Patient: sex M, age 60
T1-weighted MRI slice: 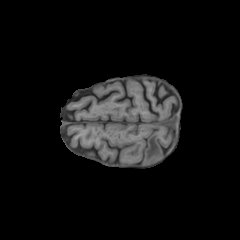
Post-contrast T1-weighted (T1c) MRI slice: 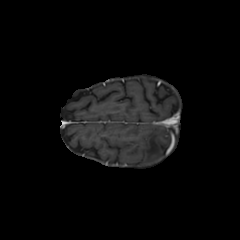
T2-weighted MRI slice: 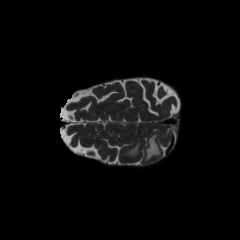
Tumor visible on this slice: yes
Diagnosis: Glioblastoma, IDH-wildtype
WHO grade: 4